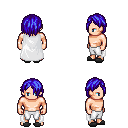
a pixel art fantasy rpg character, male body template, human, light skin, white cape, white pants, blue bangs hairstyle, gray slippers, four views (front, back, left, right), 2x2 character sprite sheet, small pixel art, hard edges, no anti-aliasing